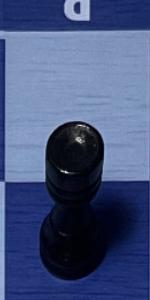
Label: Rook_Black